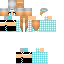
A female human skin with pale skin, wearing blonde long hair dressed in a blue tshirt and black pants, featuring a closed mouth.